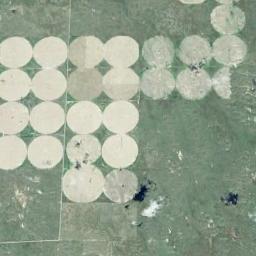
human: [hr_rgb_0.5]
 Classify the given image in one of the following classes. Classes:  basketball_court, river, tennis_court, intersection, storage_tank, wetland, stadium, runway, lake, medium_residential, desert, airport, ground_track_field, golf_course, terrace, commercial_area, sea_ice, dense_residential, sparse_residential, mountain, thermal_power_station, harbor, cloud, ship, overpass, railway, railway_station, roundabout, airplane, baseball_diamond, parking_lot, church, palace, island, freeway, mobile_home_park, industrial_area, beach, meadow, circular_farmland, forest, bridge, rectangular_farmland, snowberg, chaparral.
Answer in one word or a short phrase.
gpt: circular_farmland